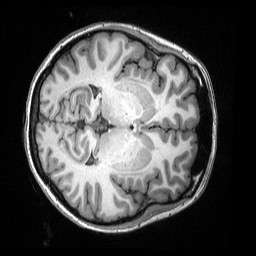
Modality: T1w
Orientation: axial
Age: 24
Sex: female